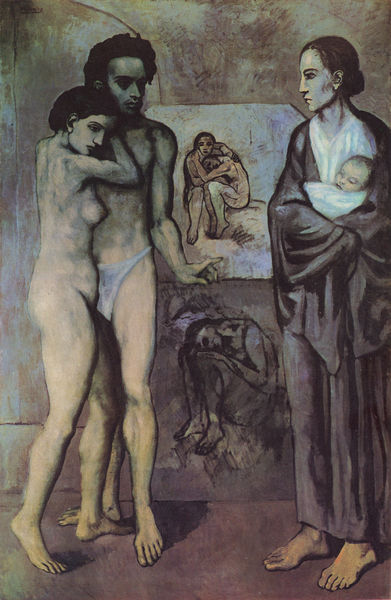
Titel: Das Leben
Künstler: Pablo Ruiz Picasso
Standort: Cleveland (Ohio)
Institution: The Cleveland Museum of Art
Schlagwörter: akt, blau, dunkel, gemälde, körper, mann, nackt, schatten, umhang, frauen, braun, brust, frau, grau, hintergrund, kleid, männer, profil, raum, schwarz, weiss, zeichnung, zimmer, tuch, gespräch, malerei, arm, arme, trauer, bild, hände, gewand, haare, familie, kind, mutter, paar, locken, traurig, beine, bein, füße, bilder, umarmung, kauern, schlafen, schlafend, düster, baby, figuren, angst, bett, dünn, barfuss, alter, fuss, hocken, modelle, kleinkind, liebespaar, picasso, unterhose, anlehnen, säugling, studio, mager, slip, paare, armen, verstoßung, mehrere, kauernde, blaue periode, unterwäsche, bewegungslos, blaue phase, pablo picasso, überlagert, phase, lebenszeit